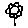
Label: flower